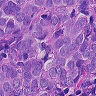
Metastatic tissue present: yes